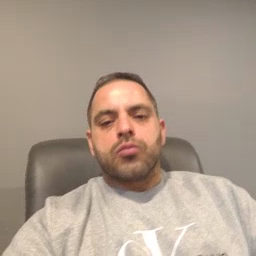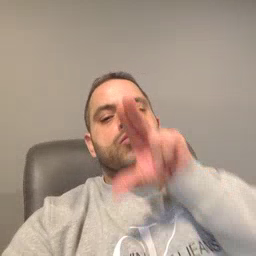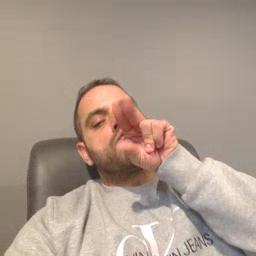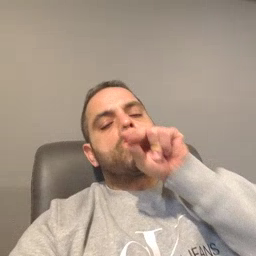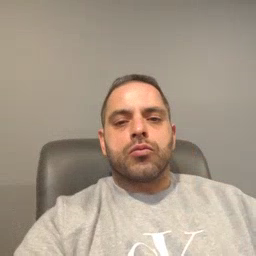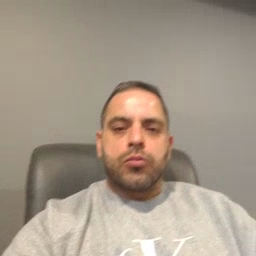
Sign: duck